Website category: book
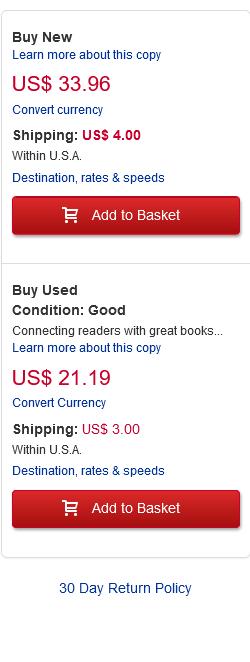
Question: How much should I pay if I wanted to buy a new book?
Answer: US$ 33.96

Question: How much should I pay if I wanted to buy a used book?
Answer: US$ 21.19

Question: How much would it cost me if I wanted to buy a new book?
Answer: US$ 33.96

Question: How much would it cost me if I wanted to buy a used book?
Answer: US$ 21.19

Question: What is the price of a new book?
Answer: US$ 33.96

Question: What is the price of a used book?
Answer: US$ 21.19

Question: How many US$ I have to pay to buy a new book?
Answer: US$ 33.96

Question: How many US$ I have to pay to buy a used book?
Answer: US$ 21.19

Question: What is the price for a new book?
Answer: US$ 33.96

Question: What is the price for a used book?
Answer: US$ 21.19

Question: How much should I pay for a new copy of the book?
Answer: US$ 33.96

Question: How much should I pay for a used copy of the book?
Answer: US$ 21.19

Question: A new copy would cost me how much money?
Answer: US$ 33.96

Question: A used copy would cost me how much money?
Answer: US$ 21.19

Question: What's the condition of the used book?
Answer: Good

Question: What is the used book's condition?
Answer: Good

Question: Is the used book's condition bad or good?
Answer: Good

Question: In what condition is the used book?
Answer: Good

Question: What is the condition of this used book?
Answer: Good

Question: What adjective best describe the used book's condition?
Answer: Good

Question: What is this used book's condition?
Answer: Good

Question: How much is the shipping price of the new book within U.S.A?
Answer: US$ 4.00

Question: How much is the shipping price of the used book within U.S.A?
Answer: US$ 3.00

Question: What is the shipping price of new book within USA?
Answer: US$ 4.00

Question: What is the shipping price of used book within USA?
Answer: US$ 3.00

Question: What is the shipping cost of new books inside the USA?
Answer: US$ 4.00

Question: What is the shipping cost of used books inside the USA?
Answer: US$ 3.00

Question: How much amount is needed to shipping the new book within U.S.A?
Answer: US$ 4.00

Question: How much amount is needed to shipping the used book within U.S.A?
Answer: US$ 3.00

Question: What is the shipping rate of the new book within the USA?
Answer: US$ 4.00

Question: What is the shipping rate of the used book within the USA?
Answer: US$ 3.00

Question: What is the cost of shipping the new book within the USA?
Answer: US$ 4.00

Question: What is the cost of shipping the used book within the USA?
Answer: US$ 3.00

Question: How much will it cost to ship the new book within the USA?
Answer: US$ 4.00

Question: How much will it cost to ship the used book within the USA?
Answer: US$ 3.00